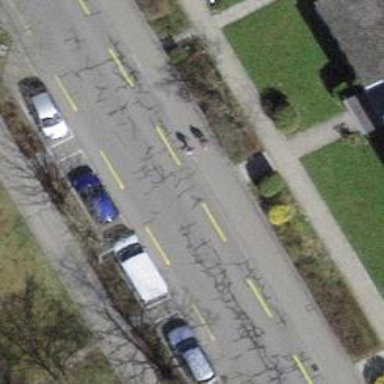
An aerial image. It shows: Street-side parking area.